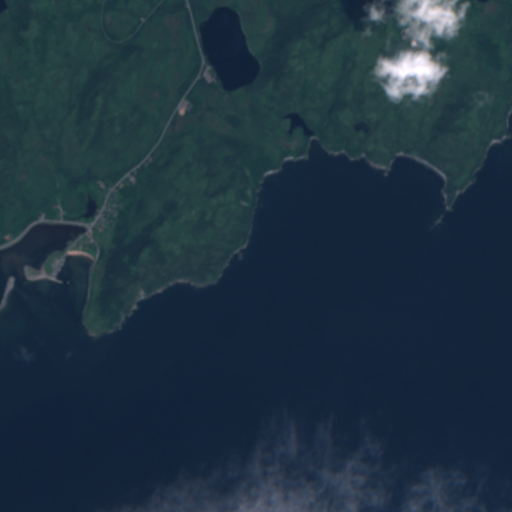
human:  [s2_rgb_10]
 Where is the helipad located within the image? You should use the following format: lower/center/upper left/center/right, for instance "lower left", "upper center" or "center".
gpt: The helipad is located in the upper center of the image.
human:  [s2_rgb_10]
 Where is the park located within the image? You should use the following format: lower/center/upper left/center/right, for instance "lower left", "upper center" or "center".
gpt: The park is located in the upper center of the image.
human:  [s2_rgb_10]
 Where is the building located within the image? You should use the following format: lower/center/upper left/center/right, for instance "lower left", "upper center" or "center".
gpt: There is no building in the image.